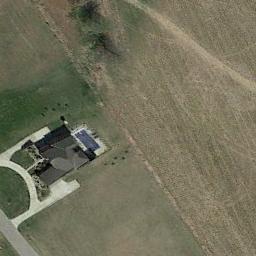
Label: sparse_residential